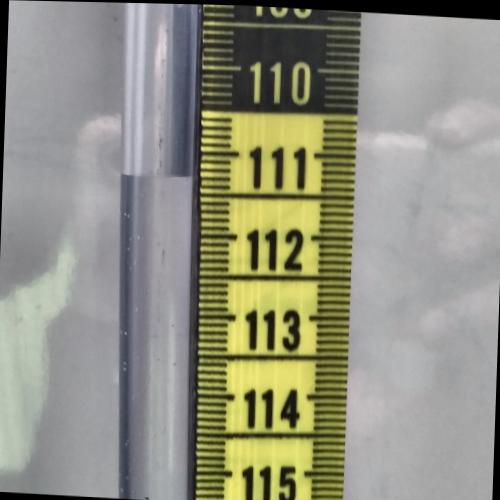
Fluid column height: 111.3 cm